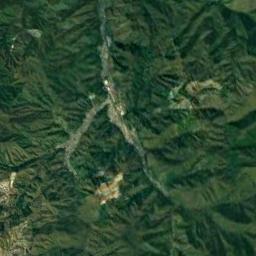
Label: mountain